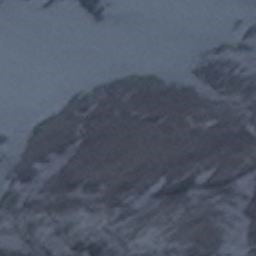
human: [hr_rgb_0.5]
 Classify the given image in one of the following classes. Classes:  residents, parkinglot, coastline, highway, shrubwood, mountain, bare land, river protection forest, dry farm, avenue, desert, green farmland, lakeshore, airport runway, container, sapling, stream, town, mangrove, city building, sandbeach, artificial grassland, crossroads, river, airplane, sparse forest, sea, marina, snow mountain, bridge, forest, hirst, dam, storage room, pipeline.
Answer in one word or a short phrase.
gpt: snow mountain